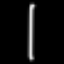
Label: line